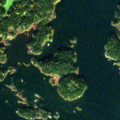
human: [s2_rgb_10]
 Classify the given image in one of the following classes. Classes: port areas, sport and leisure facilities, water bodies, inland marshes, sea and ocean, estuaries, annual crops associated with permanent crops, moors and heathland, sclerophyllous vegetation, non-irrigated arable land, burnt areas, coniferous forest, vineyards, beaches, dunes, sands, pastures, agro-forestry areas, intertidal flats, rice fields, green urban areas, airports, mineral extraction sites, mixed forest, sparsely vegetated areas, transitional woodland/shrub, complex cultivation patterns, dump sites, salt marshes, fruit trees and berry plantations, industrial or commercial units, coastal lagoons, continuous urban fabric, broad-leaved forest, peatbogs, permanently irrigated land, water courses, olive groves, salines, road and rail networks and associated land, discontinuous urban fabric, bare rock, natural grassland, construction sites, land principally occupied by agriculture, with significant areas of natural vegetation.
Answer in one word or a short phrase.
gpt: coniferous forest, mixed forest, sea and ocean